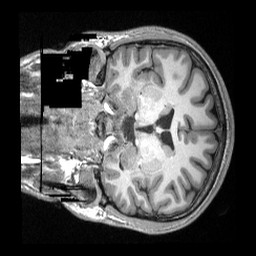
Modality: T1w
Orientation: coronal
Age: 23
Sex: male